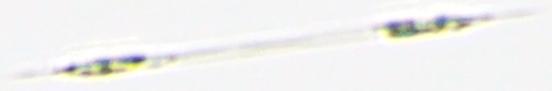
Label: Rhizosolenia